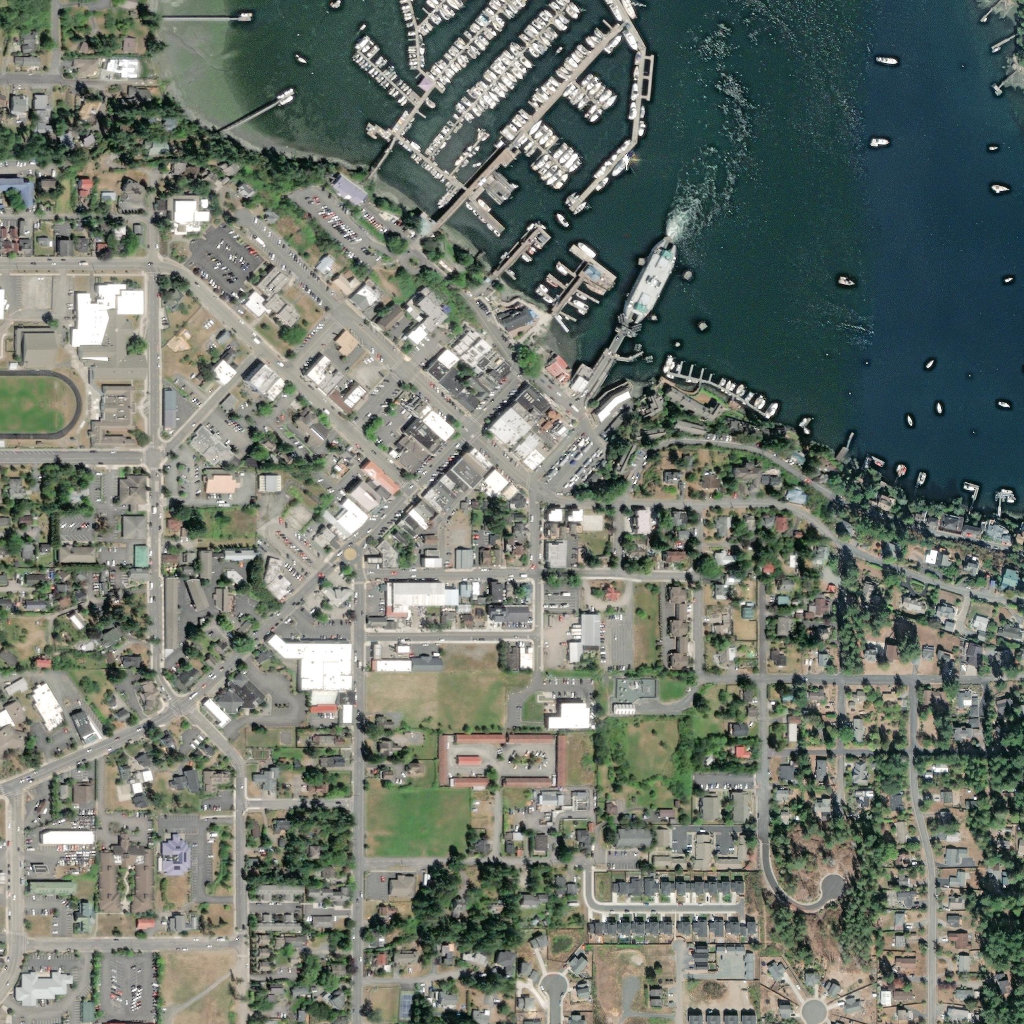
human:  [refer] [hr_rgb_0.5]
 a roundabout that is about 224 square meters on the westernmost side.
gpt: <box>[[32, 52, 35, 55, 0]]</box>